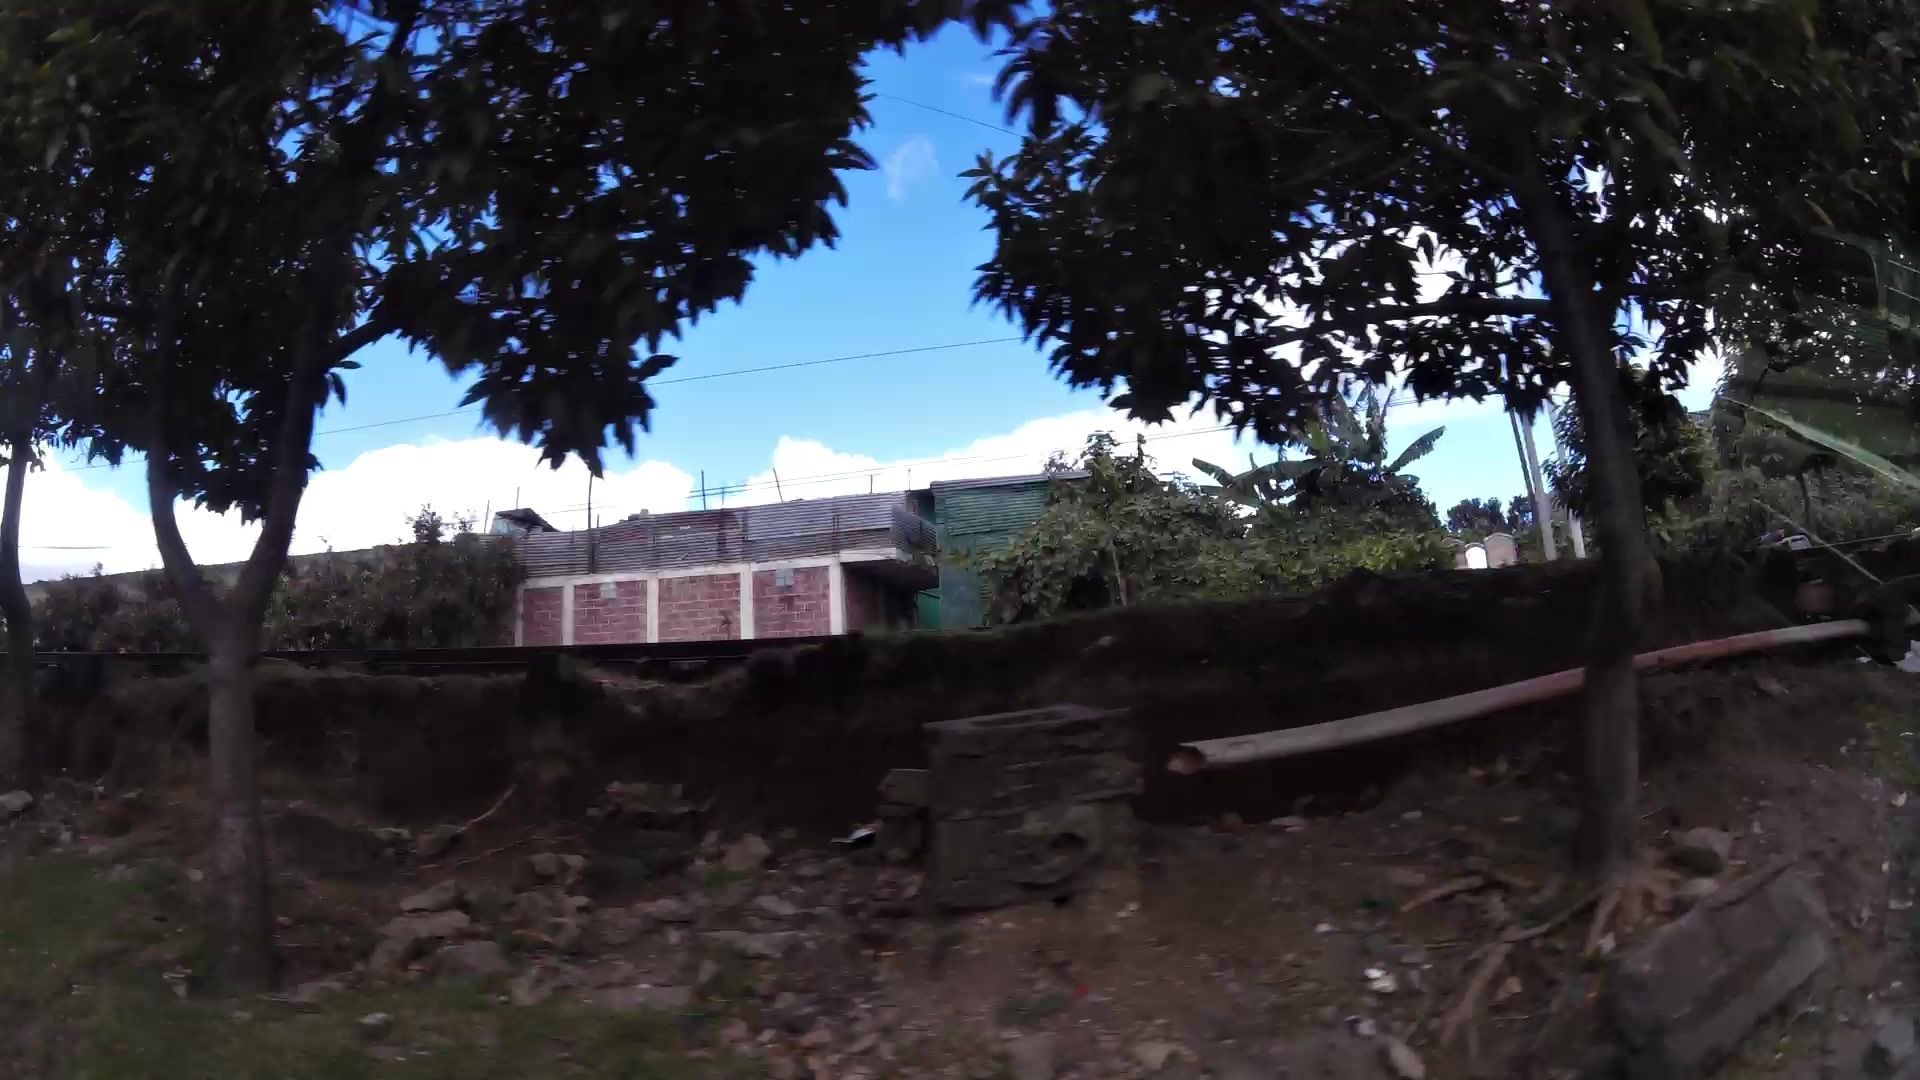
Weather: clear
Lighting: day
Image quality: slightly poor
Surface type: walking surface
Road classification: tertiary, primary
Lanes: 2
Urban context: urban centre
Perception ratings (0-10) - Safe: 0.95, Lively: 0.55, Beautiful: 1.44, Boring: 6.58, Depressing: 5.16, Wealthy: 2.97